Question: I am aware that similar questions have been asked, but non of the provided answers addressed my problem with superimposed barplots in R.
I would like to generate a barplot with two series of y-values, having the same x-values.
The second series of y-values represents a subset of the first series of y-values. Therefore I would like to plot first series 1 as barplot and then superimpose series 2.
What I would like to present an overlay of the y2-series with only half the bar size of y1-series (setting width = 0.5).
Unfortunately, this shifts all bars of the second series to the left.
I then can play around a creating a vector for spaces ('spaces = c(0.9, 1.4, 1.4, 1.4)') but I cannot figure out to automatize it.
Could anybody suggest a clever solution to this ?
Thank you very much in advance,
Werner
'''
# x-values
number_aa <- c(6, 7, 8, 9, 10)
# y1-values
peptide_total <- c(62040, 57755, 50053, 45077, 39011)
# y2-values
peptide_unique <- c(56791, 54978, 47943, 43248, 37658)
# determine ymax (from y1-values)
ymax <- peptide_total[which.max(peptide_total)]
ymax
# determine xmax (from x-values)
xmax <- number_aa[which.max(number_aa)]
xmax
# assign vector of midpoint-values of first barplot (y1) to x
x <- barplot(peptide_total, names.arg = number_aa,
xlim = c(0, xmax), ylim = c(0, ymax),
width = 1)
# set plotting to overlay (no new plot)
par(new = TRUE)
barplot(peptide_unique, col = 'black', names.arg=x,
xlim = c(0, xmax), ylim = c(0, ymax),
width = 0.5,
axisnames = FALSE)
# ----> second bar plot is not aligned on first barplot
'''
<URL>
========================================================================
===> this was added after the response of @G5W
What I would like to see is the following, understanding the system for setting 'width' and 'space' options for the barplot.
Using the code below for barplot 2:
'''
# creating second barplot
space_vector = c(0.9, rep(1.4, 4))
barplot(peptide_unique, col = 'black', names.arg=x,
xlim = c(0, xmax), ylim = c(0, ymax),
width = 0.5, space = space_vector,
axisnames = FALSE)
'''
[
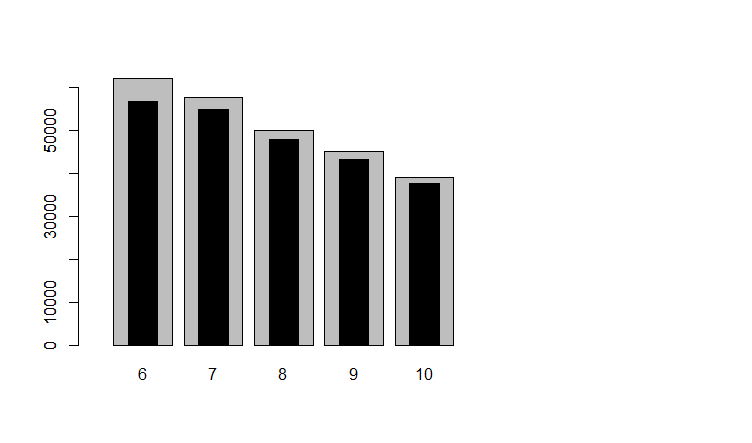
Answer: For your second barplot, increase the spacing.
'''
barplot(peptide_unique, col = 'black', names.arg=x,
xlim = c(0, xmax), ylim = c(0, ymax),
width = 0.5, space=c(0.4,rep(1.4,4)),
axisnames = FALSE)
'''
<URL>
## Addendum based on clarification of question:
No matter how many bars you make, if you stick with width=0.5 for the
second bar, you can use 'spacing = space=c(0.9,rep(1.4,length(number_aa)-1))'
to get the second bar in the center of the first one. (Make the first number
0.4 to get it on the left and 1.4 to get it on the right.)
You can compute that this should work. The documentation for barplot says:
>
## space
the amount of space (as a fraction of the average bar width) left before each bar.
The first barplot used the defaults so 'width = 1' and 'space = 0.2'.
The first bar starts at 0.2. The center will be at 0.2 + 0.5 = 0.7.
Each subsequent bar moves over by 1.2 (0.2 spacing + 1.0 for the width of the bar).
Since all of the bars for the second set have width 0.5, the average is also 0.5.
You want each bar of the second set to be centered on the bars from the first set.
If you use 'spacing = 0.9' for the first bar, its left edge will be at
'spacing * bar_width = 0.9 * 0.5 = 0.45'. Moving to the center of the bar will add
0.5*0.5 = 0.25 so the center of the first bar will be at 0.7 which aligns
with the center of the first bar of the first set. Since we are using
space = 1.4 for the rest of the bars in the second set, each bar will move
over by 'spacing * bar_width + bar_width = 1.4*0.5 + 0.5 = 1.2' which agrees
with the amount that each bar in the first set moves over.
To confirm this calculation, you can just generate a lot of junk data sets
using different number of bars and confirm that they line up. Here is code
like yours, but the values have no real meaning, they are just illustrative.
Try changing the value of NumTypes = 10 to various values to convince yourself
that this is correct.
'''
NumTypes = 11
number_aa <- 6:(5+NumTypes)
peptide_total <- sort(rnorm(NumTypes, 51000,9000), decreasing=TRUE)
peptide_unique <- sort(rnorm(NumTypes, 47000,8000), decreasing=TRUE)
# determine ymax (from y1-values)
ymax <- peptide_total[which.max(peptide_total)]
ymax
xmax <- number_aa[which.max(number_aa)]
xmax
# assign vector of midpoint-values of first barplot (y1) to x
x <- barplot(peptide_total, names.arg = number_aa,
xlim = c(0, xmax), ylim = c(0, ymax),
width = 1)
# set plotting to overlay (no new plot)
par(new = TRUE)
barplot(peptide_unique, col = 'black', names.arg=x,
xlim = c(0, xmax), ylim = c(0, ymax),
width = 0.5, space=c(0.9,rep(1.4,length(number_aa)-1)),
axisnames = FALSE)
'''
<URL>